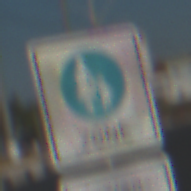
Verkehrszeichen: BeginnFussgaengerzone
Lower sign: BesondereFahrzeugeUndTransportgueter2
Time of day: MorningAfternoon
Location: Outdoor (Urban)
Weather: Clear
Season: NotSpecified
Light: Natural